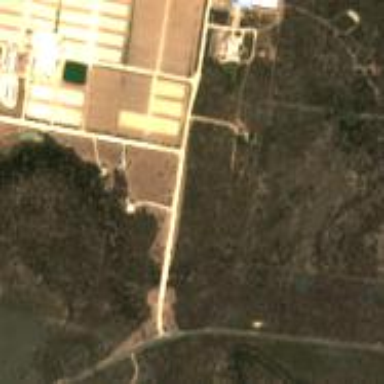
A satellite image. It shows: Industrial area with cotton gin facility.